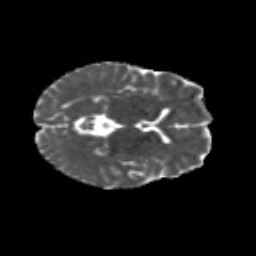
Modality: MD
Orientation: axial
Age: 30
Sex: female
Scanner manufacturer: siemens
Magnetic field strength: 3 T
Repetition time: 8.8 s
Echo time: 0.085 s